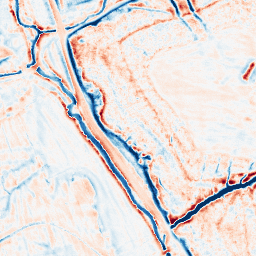
Category: edge_preserving
Decomposition family: bilateral
Decomposition parameters: d: 15
sigma_color: 75
sigma_space: 100
Upsampling method: lanczos
Upsampling parameters: scale: 8
Upsampling scale: 8